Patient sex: F
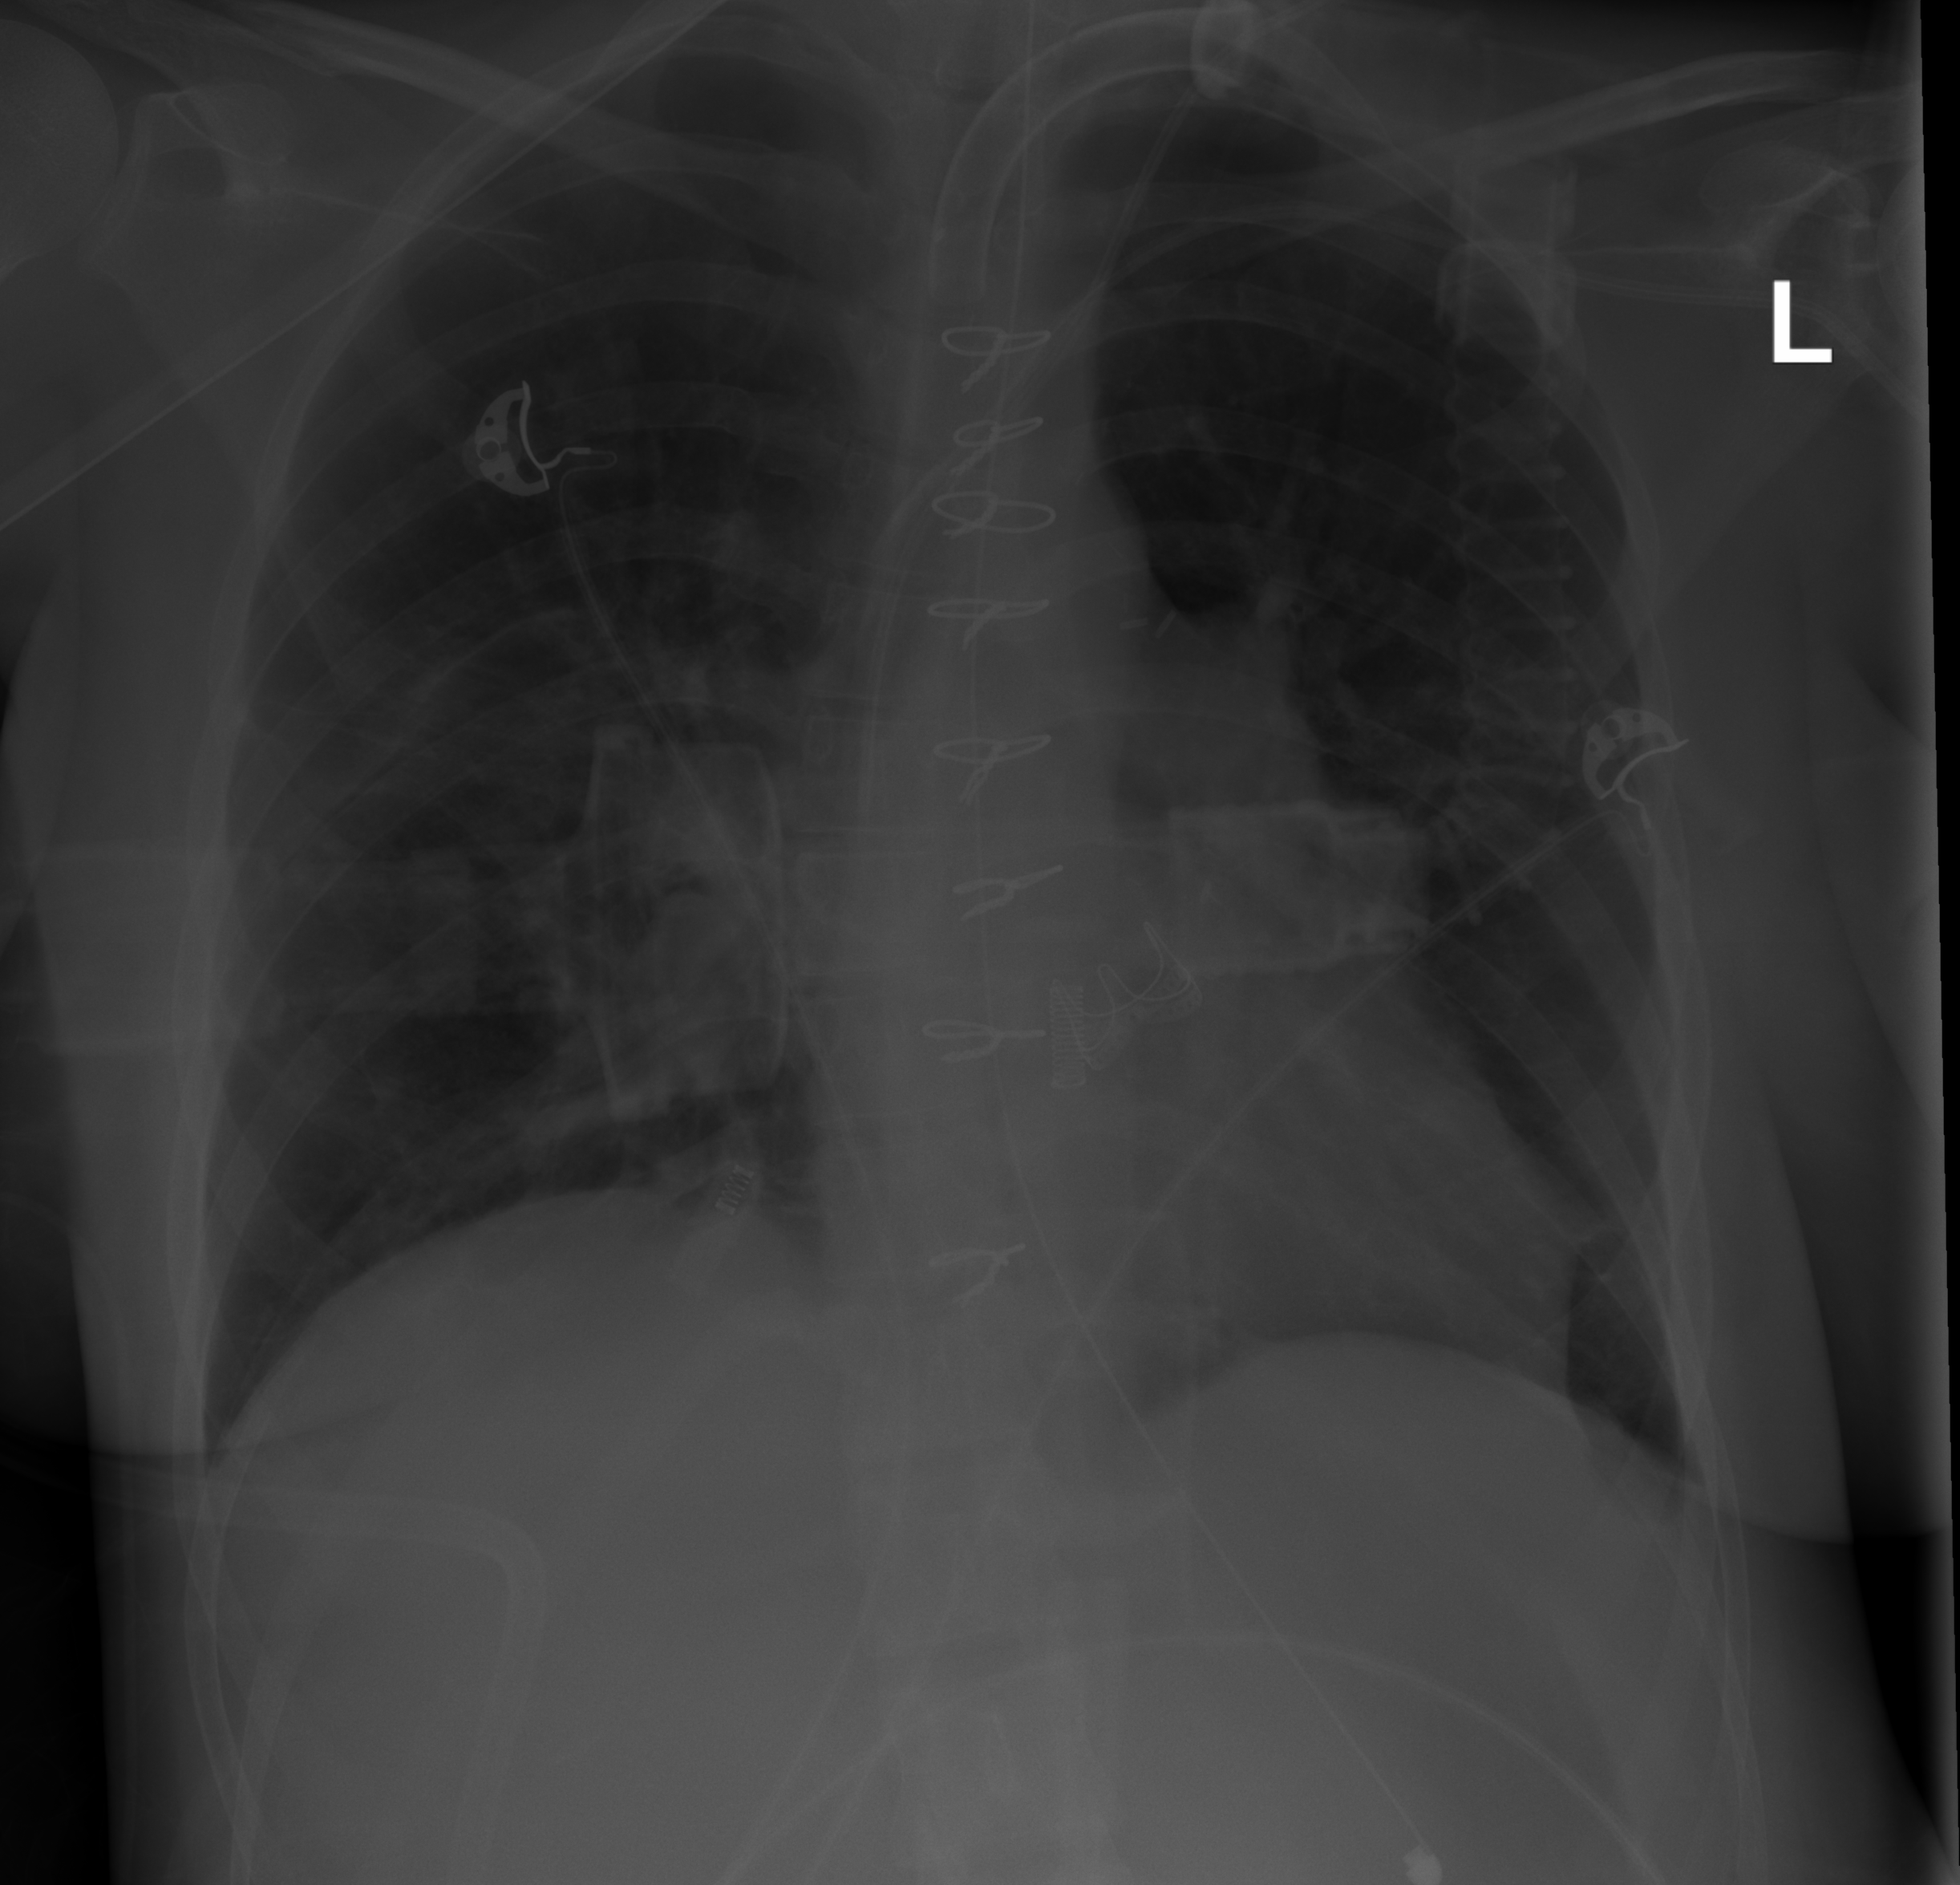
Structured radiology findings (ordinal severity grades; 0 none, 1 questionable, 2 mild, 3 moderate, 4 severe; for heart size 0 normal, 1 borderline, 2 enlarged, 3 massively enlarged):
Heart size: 2
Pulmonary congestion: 0
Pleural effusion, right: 0
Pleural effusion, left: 0
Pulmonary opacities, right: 0
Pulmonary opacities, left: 0
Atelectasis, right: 2
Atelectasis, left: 2